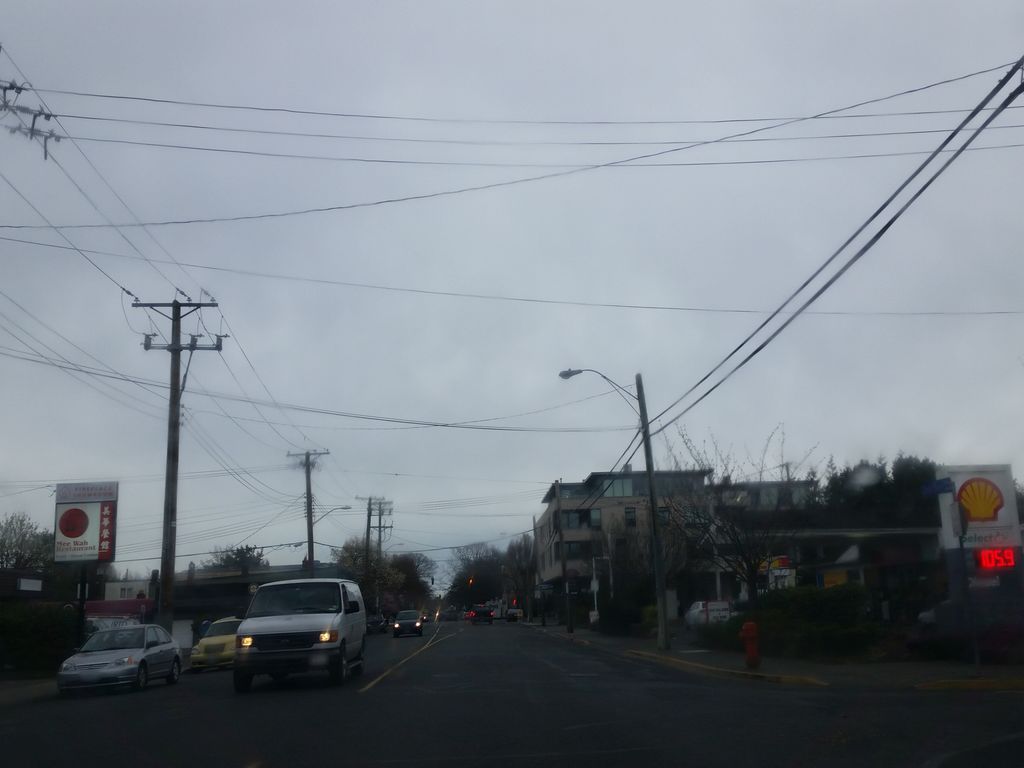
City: victoria